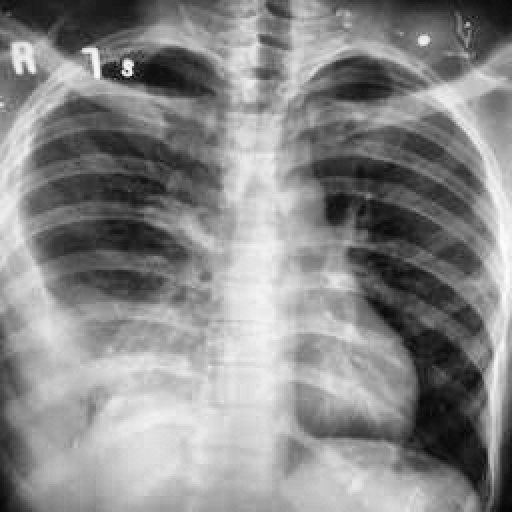
Finding: TUBERCULOSIS